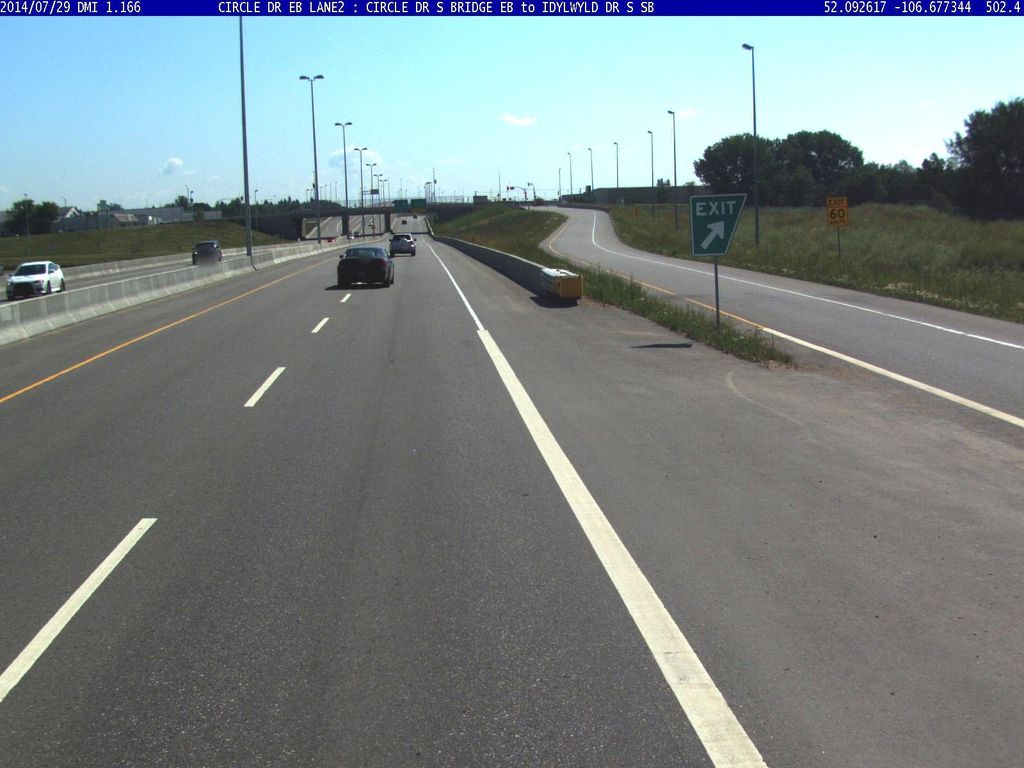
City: saskatoon